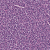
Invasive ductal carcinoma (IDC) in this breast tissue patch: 1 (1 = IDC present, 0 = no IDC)